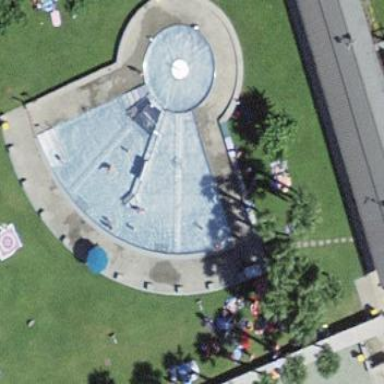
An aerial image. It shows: Swimming pool located in leisure land.